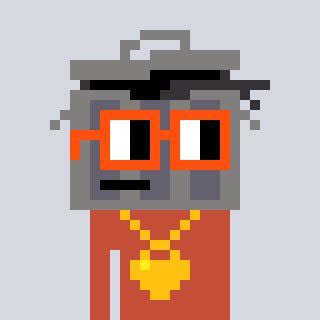
a pixel art character with square orange glasses, a trashcan-shaped head and a rust-colored body on a cool background